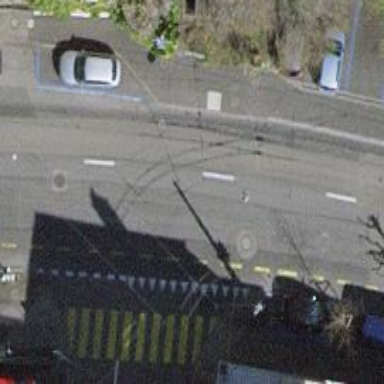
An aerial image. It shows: Bus stop with platform for public transport.